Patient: sex F, age 54
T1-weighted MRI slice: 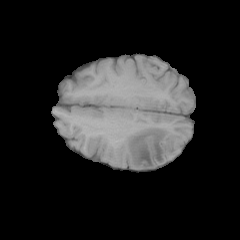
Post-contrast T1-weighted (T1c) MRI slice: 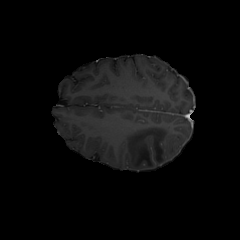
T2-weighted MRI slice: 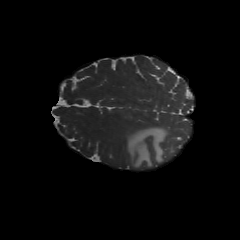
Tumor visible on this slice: yes
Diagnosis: Glioblastoma, IDH-wildtype
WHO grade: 4